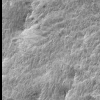
Atmospheric dust classification: not_dusty